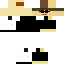
A female human skin with pale skin, wearing brown long hair dressed in a blue hoodie and red pants, featuring a closed mouth.